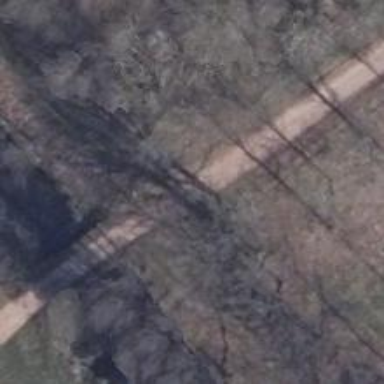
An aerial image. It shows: Track road with sandy surface crossing bridge with grade 4 tracktype.